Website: slack
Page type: newsletter-management
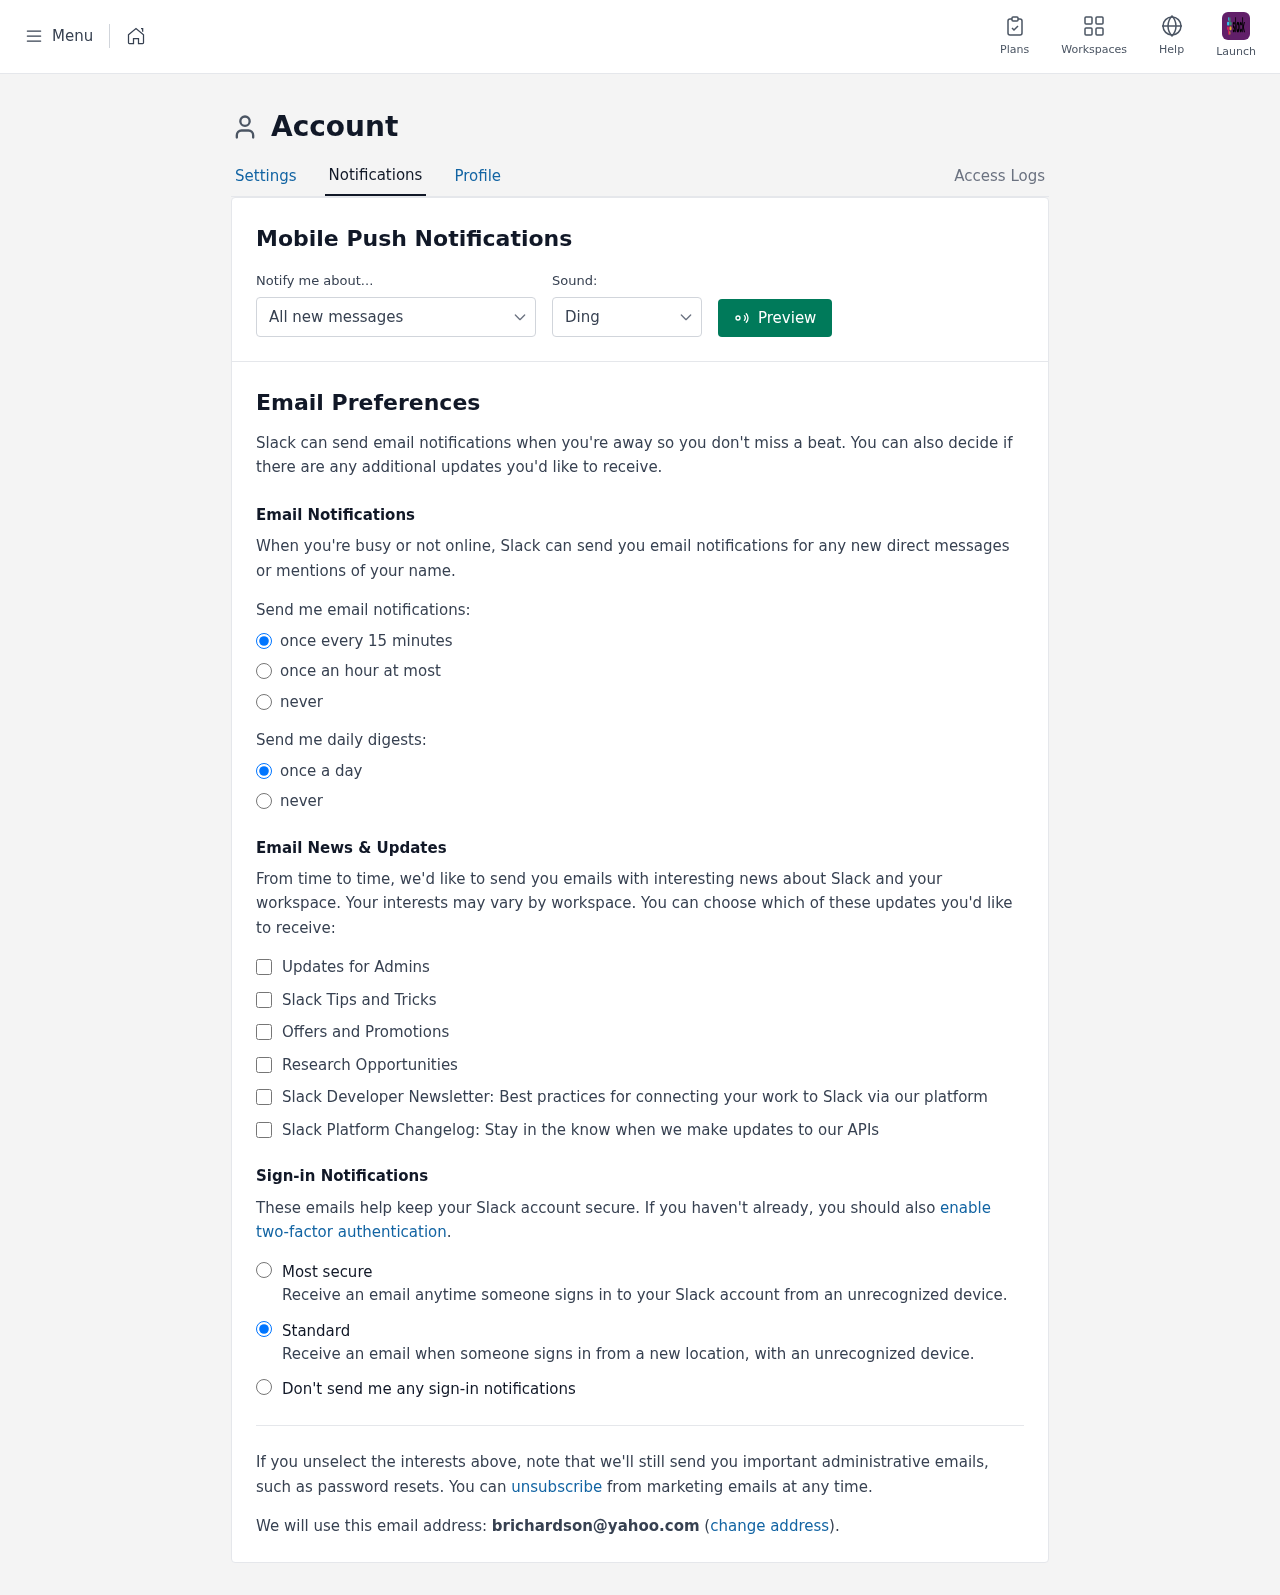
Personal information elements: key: PII_EMAIL
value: brichardson@yahoo.com